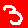
Digit: 3